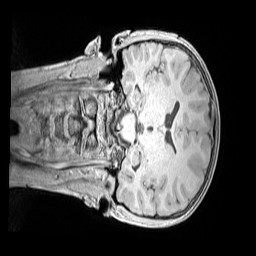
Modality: MP2RAGE
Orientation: coronal
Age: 13
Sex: female
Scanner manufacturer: siemens
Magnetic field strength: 3 T
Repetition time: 4 s
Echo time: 0.00299 s